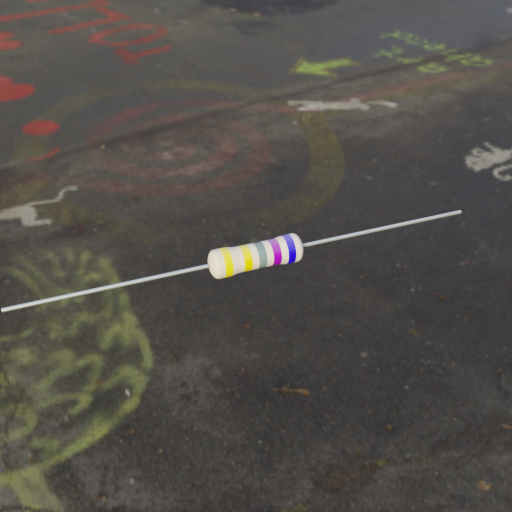
Resistor colour bands (in order): yellow, yellow, gray, violet, blue